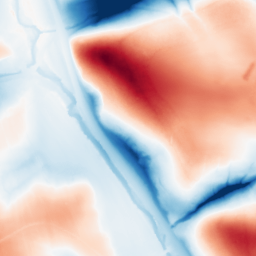
Category: classical
Decomposition family: gaussian_anisotropic
Decomposition parameters: sigma_x: 10
sigma_y: 50
Upsampling method: linear_exact
Upsampling parameters: scale: 8
Upsampling scale: 8